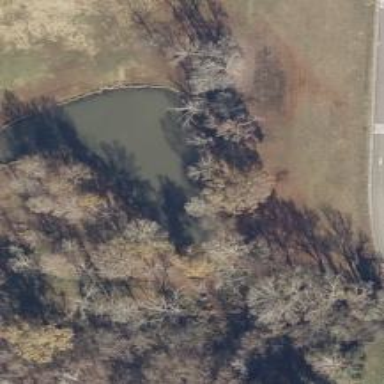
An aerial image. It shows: Pond with natural water.